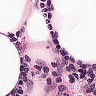
Metastatic tissue present: no